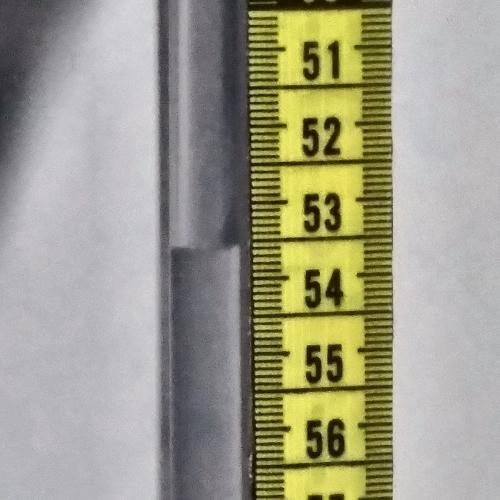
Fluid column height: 53.6 cm